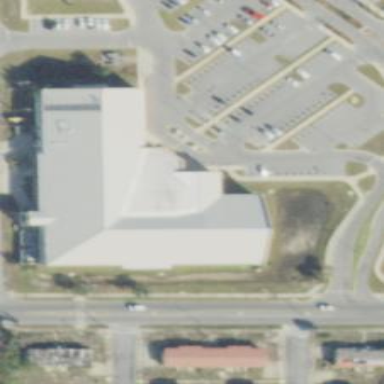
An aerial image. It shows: Building that serves as library.